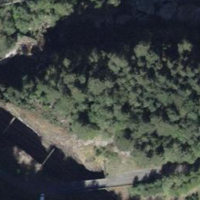
EUNIS habitat code: 44
Species observed at this site:
Euphorbia cyparissias